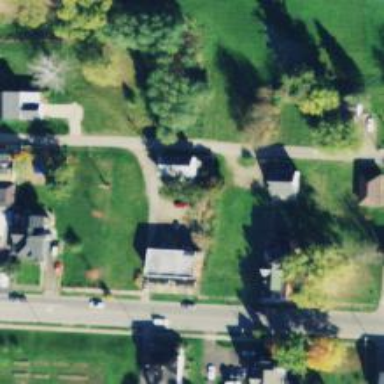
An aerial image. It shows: Alley classified as service road.